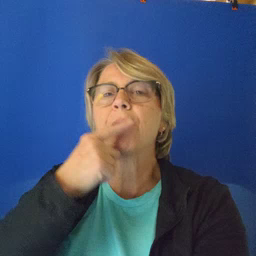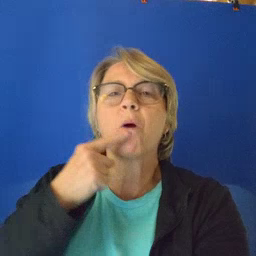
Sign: mouth